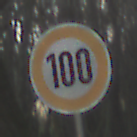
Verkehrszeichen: Geschwindigkeit100
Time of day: SunriseSunset
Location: Outdoor (Nature)
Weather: Clear
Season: Winter
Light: Natural